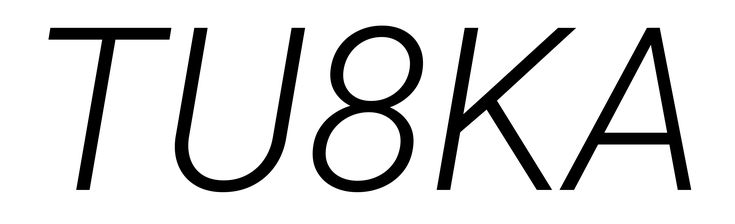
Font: Roboto-Italic_Light_Italic